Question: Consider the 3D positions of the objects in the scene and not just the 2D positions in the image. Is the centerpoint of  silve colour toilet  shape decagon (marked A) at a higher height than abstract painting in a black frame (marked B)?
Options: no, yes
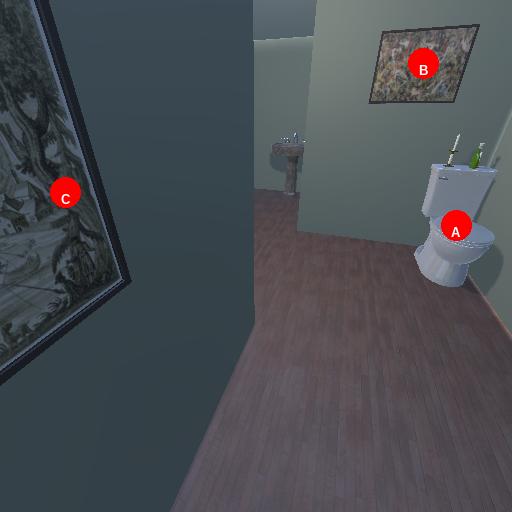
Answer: no